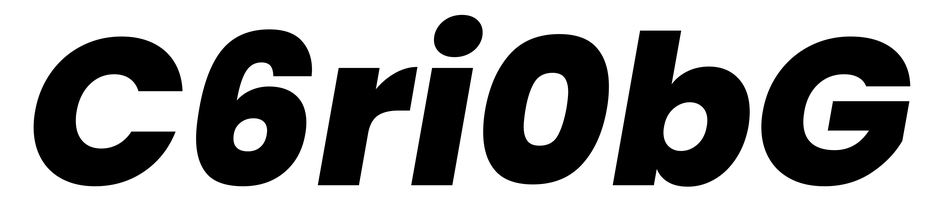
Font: Poppins-ExtraBoldItalic